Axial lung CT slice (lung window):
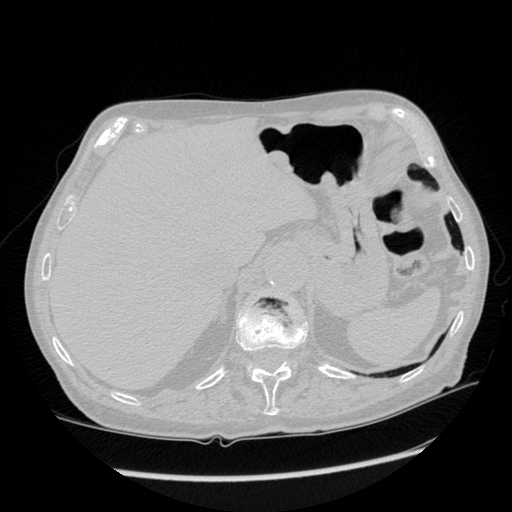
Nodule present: no